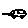
Label: car